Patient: sex F, age 76
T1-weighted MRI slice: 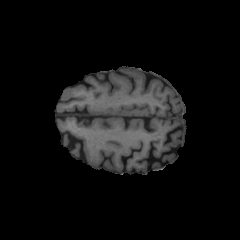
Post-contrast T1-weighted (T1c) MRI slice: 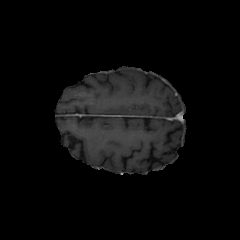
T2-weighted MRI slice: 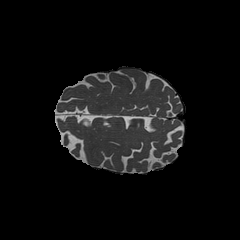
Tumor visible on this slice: no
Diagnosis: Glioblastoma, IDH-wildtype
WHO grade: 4